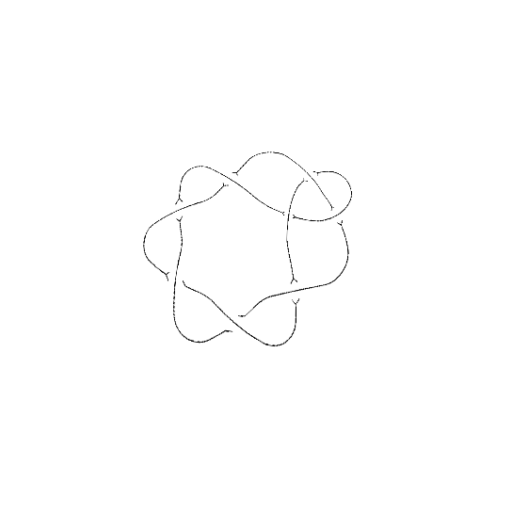
Crossing number: 8